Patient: sex M, age 68
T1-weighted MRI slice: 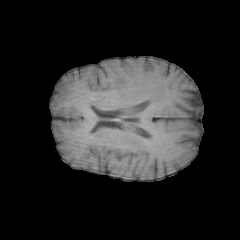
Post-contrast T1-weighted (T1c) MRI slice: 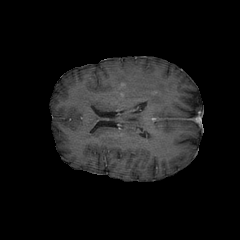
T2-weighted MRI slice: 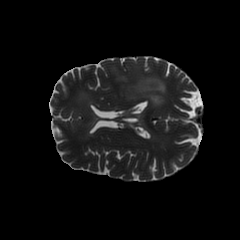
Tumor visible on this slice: yes
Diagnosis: Glioblastoma, IDH-wildtype
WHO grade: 4